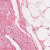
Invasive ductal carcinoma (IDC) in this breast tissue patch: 0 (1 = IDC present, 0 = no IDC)